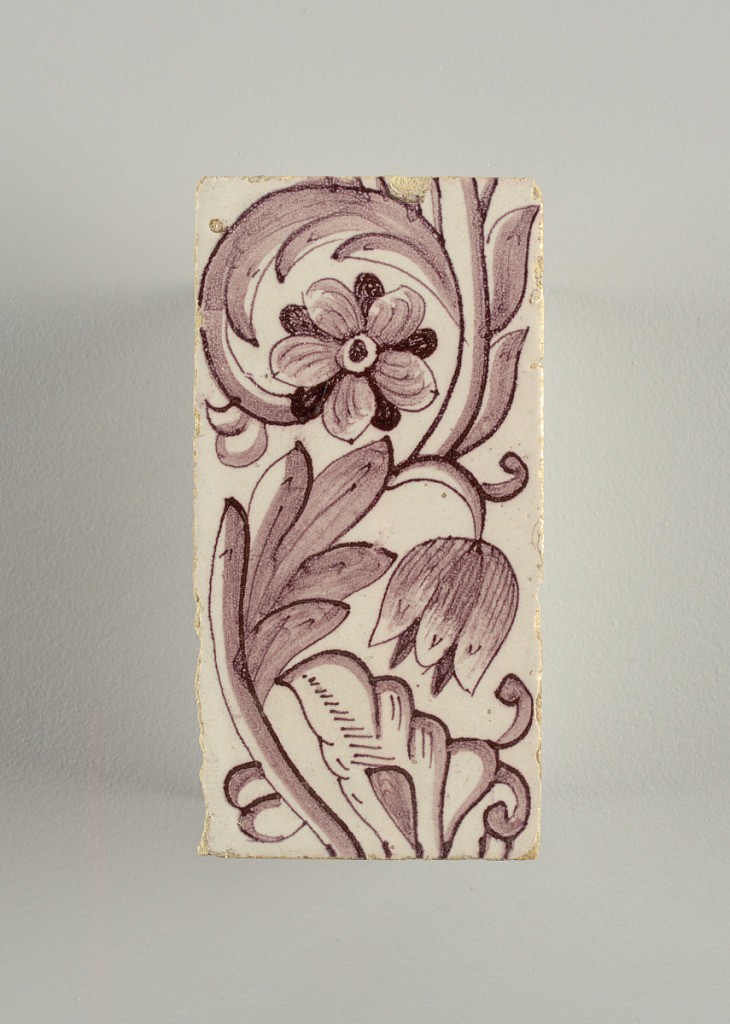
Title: Tile
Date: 18th century
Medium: Tin-enamelled earthenware
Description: Vertical rectangles. Each tile with identical pattern of two flowers and leaves on continuous scrolling stem. One flower faces the observer and the other is in profile. Manganese violet on white ground.